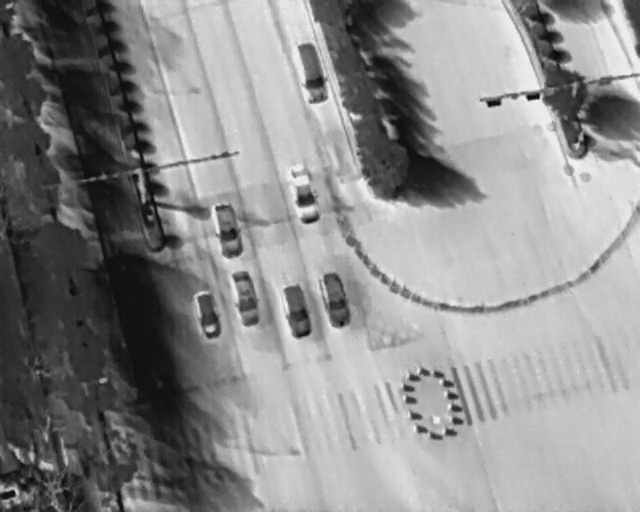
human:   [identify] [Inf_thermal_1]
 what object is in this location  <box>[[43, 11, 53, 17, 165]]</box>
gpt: <ref>1 medium car at the top</ref>